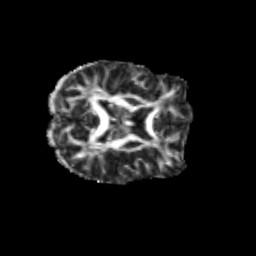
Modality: FA
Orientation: axial
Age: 31
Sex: female
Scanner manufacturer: siemens
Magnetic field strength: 3 T
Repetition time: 3.5 s
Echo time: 0.113 s